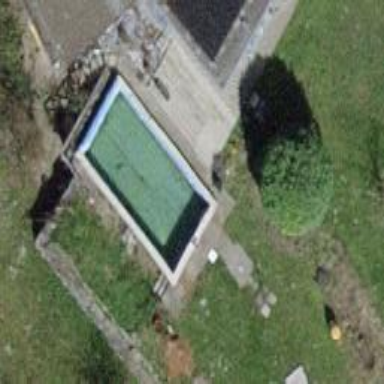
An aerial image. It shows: Swimming pool located in leisure land.